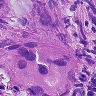
Metastatic tissue present: yes